Question: I created a UIViewController instance, and there was a UITableView instance as its' subview.
The I created a refresh control, tableview add it as a subview. The problem is in iOS 7, my refresh control is in the above of my tableview, here is a screenshot. And can you tell me how to fix this problem. Thanks a lot!

'''
self.refreshControl = [[UIRefreshControl alloc]init];
[self.refreshControl addTarget:self action:@selector(refreshData) forControlEvents:UIControlEventValueChanged];
[self.tableView addSubview:self.refreshControl];
'''
And I didn't use UITableViewController, i add a tableview as a subview of my superview.
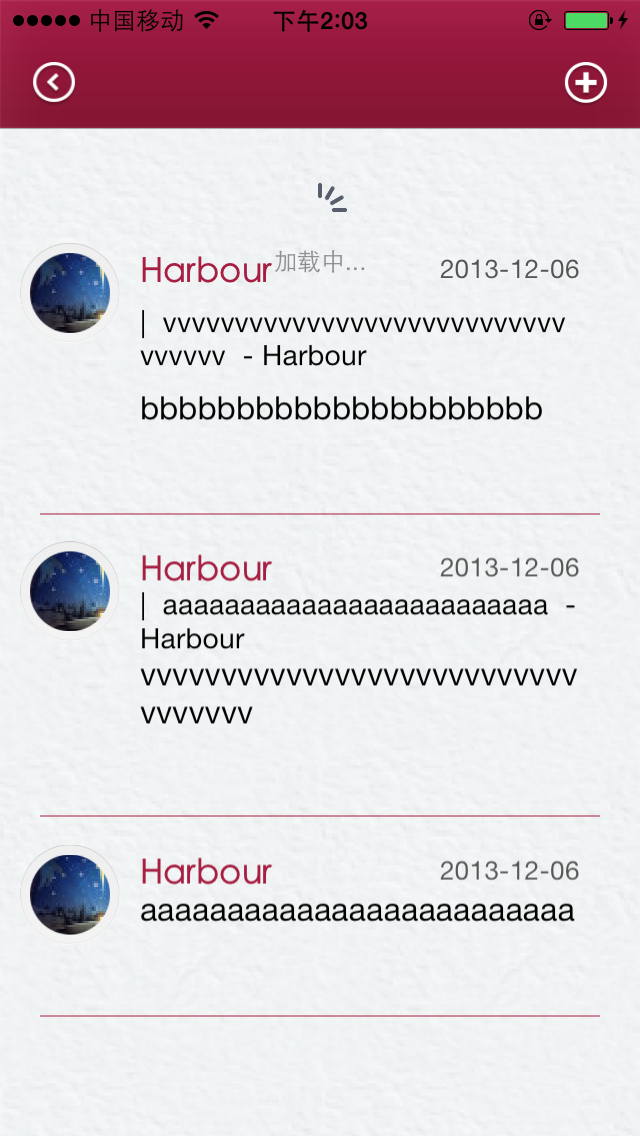
Answer: Resolved!
In viewDidLoad method, use below code :
'''
UITableViewController *tableVC = [[UITableViewController alloc]initWithStyle:UITableViewStylePlain];
[tableVC setTableView:self.tableView];
tableVC.refreshControl = self.refreshControl;
'''